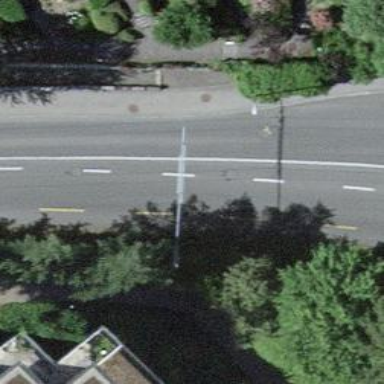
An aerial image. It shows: Tertiary road with trolley wires for electric trolleys.